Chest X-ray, AP view. Patient: 60 years old, sex M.
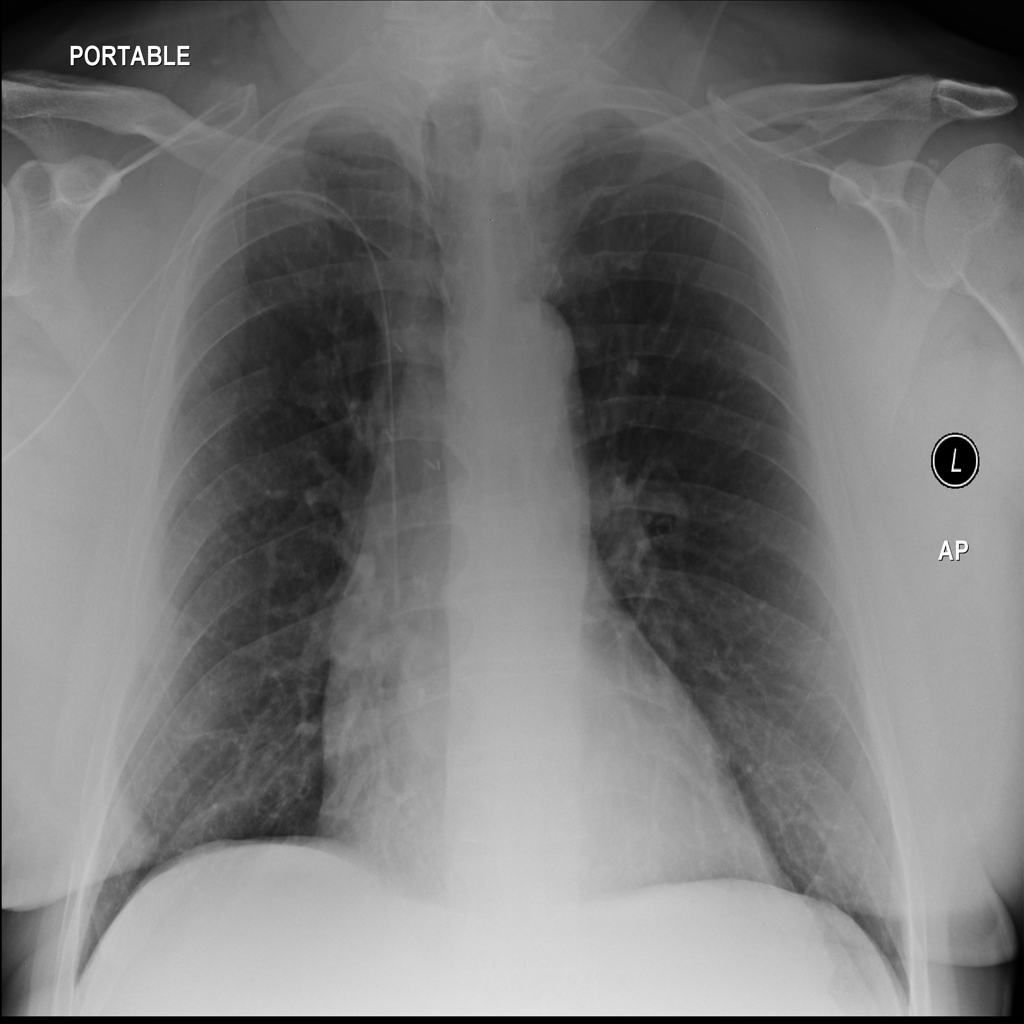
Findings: No Finding